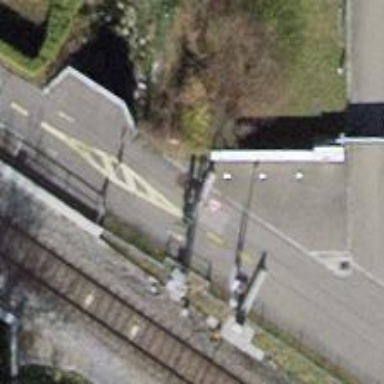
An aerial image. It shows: Residential road with asphalt surface that includes bridge.